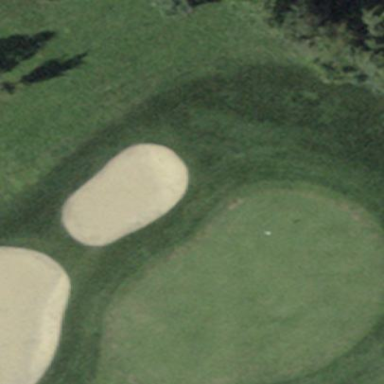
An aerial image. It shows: Sandy area is golf bunker.